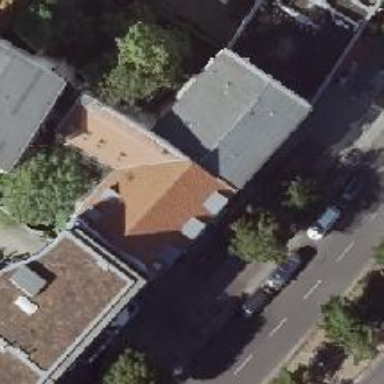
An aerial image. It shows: Nightclub.